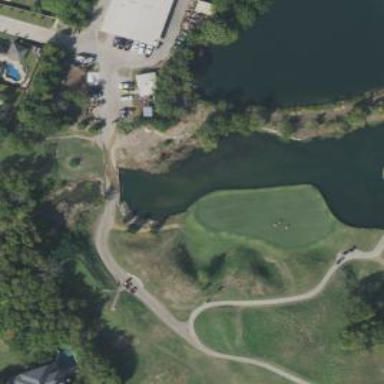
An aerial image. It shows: Pathway for golfing.